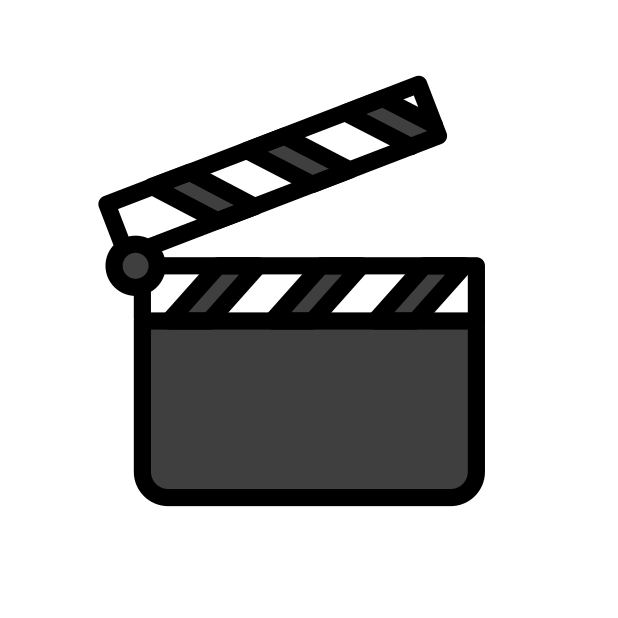
clapper board